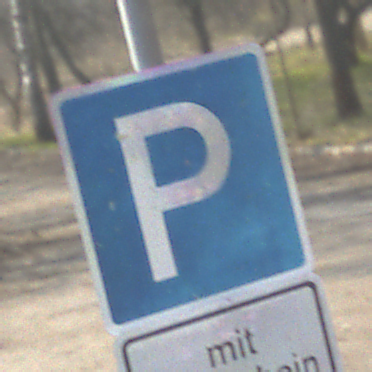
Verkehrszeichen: Parken
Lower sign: SonstigeBeschraenkungen2
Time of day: MorningAfternoon
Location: Outdoor (Suburban)
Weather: PartlyCloudy
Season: NotSpecified
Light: Natural